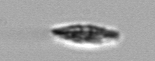
Label: pennate